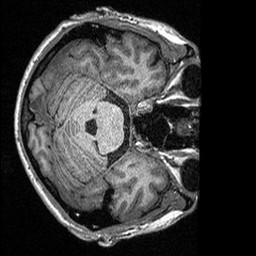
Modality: T1w
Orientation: axial
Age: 46
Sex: male
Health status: healthy
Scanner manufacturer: siemens
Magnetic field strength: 3 T
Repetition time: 2.3 s
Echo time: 0.00298 s